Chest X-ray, AP view. Patient: 58 years old, sex M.
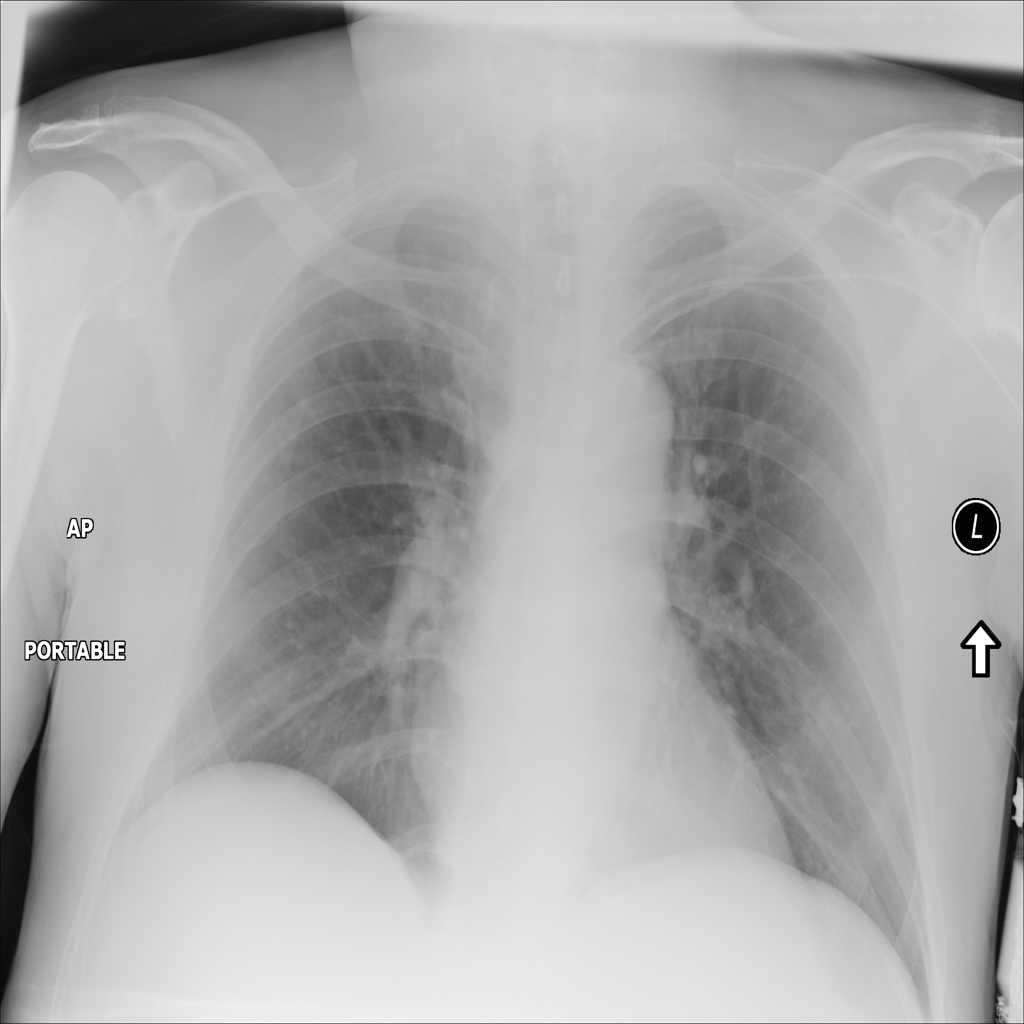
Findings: No Finding